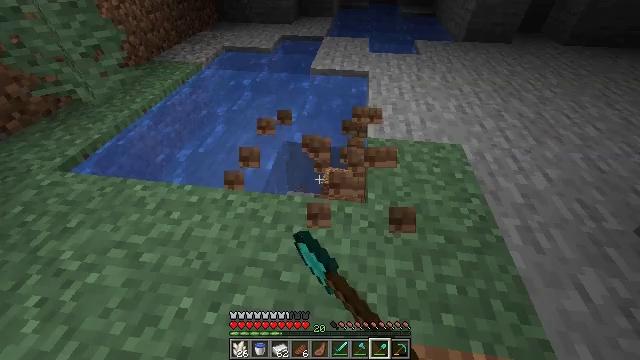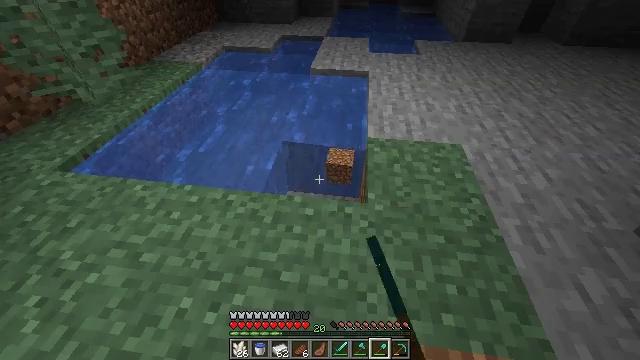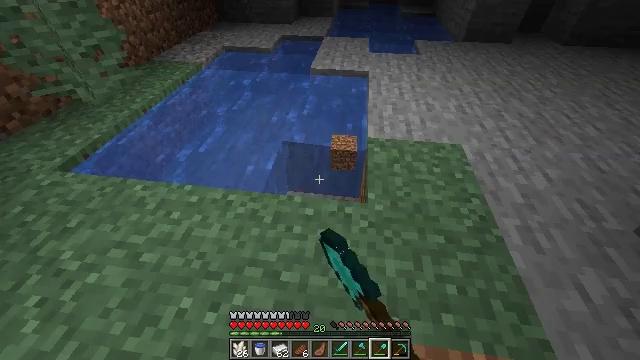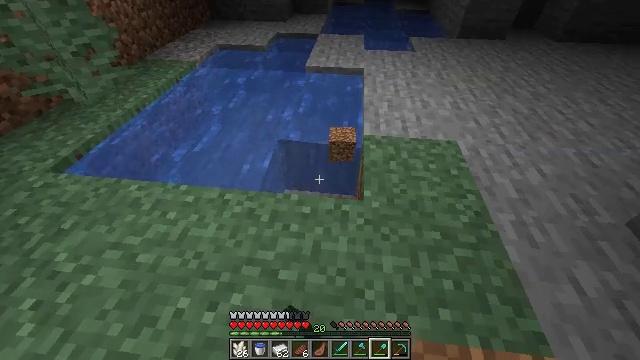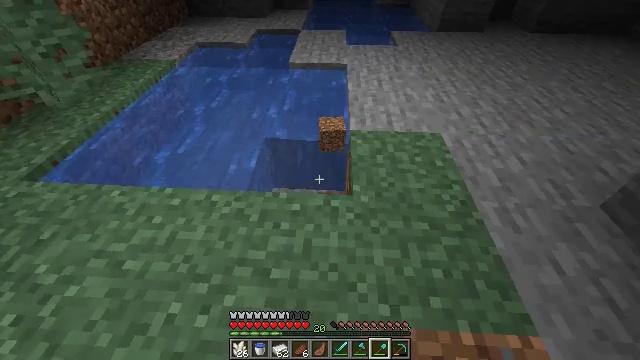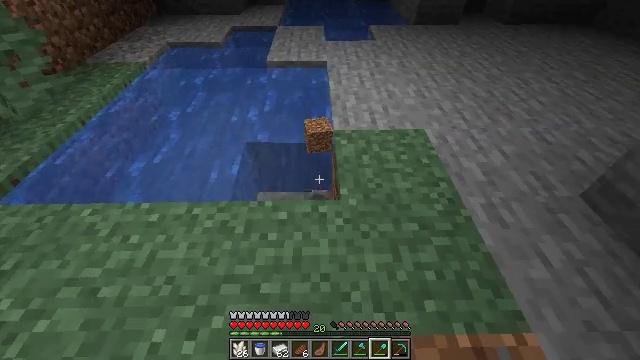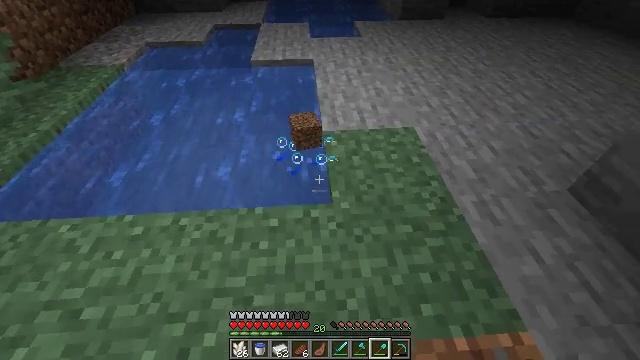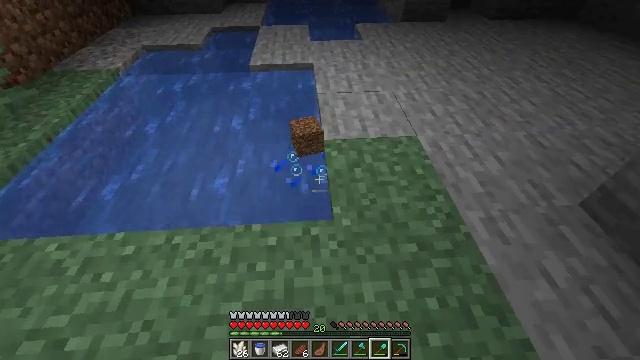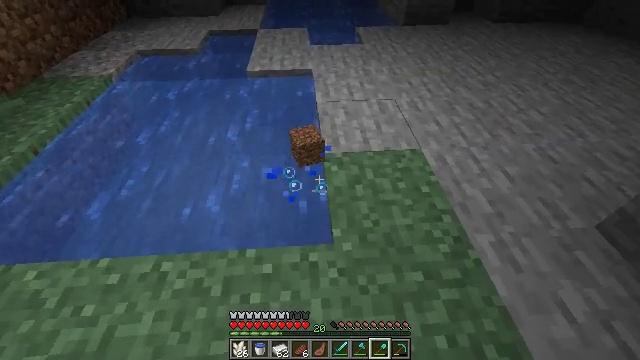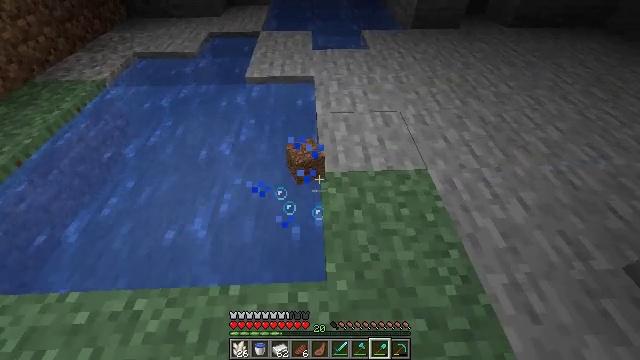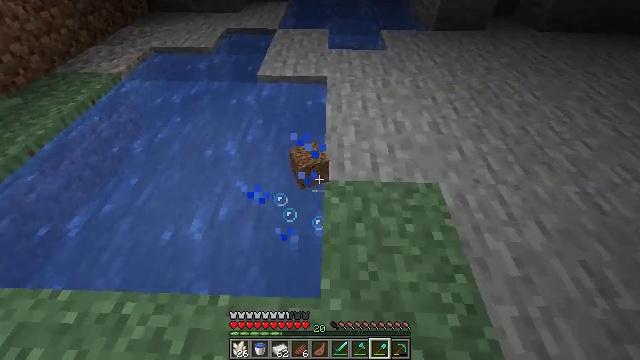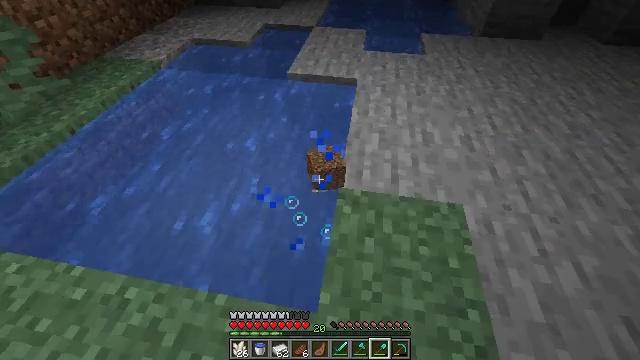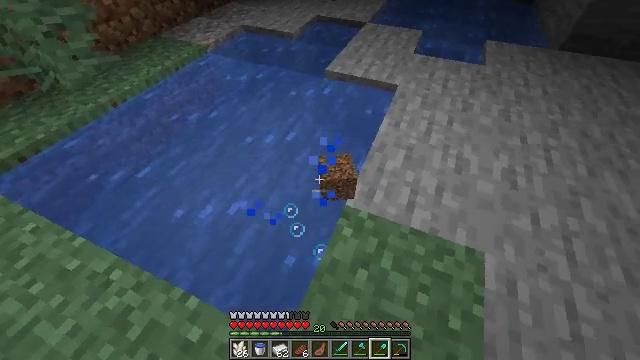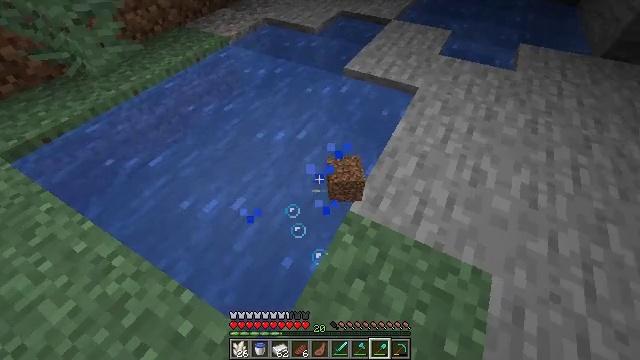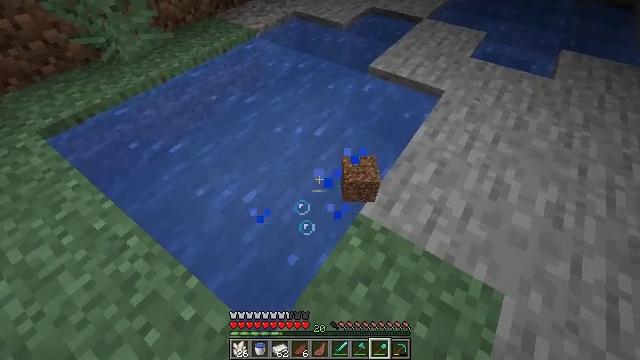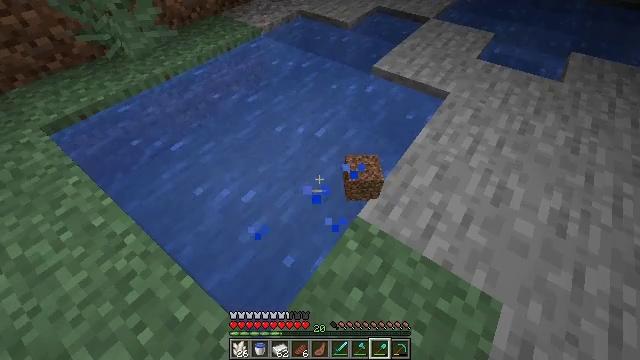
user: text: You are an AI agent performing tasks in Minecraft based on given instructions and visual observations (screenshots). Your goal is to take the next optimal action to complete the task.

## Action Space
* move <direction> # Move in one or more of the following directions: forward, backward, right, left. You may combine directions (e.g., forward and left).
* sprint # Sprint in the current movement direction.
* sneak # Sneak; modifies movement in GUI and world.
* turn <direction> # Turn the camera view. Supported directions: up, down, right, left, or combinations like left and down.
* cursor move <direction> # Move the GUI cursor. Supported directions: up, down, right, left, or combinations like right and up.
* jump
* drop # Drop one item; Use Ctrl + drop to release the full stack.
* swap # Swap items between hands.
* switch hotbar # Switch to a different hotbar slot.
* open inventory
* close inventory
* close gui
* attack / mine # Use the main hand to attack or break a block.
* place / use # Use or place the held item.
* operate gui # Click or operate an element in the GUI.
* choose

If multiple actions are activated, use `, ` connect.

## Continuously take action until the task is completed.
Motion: motion action
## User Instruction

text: Remove the large fern from the terrain.
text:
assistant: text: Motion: attack / mine
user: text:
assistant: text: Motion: attack / mine
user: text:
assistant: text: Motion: turn right, attack / mine
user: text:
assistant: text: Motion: turn right
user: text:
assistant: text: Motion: move forward, turn right
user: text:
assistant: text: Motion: move forward, turn right
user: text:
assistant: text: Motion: move forward
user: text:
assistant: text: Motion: move forward
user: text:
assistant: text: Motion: move forward and move right, turn left
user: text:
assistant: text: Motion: move forward and move right, turn left
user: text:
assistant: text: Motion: move forward and move right, turn left
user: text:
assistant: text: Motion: move forward and move right, turn left and down
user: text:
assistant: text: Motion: turn left and down
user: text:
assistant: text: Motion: turn left
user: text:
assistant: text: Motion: turn left
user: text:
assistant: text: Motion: no_op
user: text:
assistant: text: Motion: no_op
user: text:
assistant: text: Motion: no_op
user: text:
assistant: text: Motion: no_op
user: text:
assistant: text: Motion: no_op
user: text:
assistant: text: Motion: no_op
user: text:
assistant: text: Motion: no_op
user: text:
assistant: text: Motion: no_op
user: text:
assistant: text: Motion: no_op
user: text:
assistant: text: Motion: no_op
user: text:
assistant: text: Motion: turn right
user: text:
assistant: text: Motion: turn right
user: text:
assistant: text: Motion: move forward and move right
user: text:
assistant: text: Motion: move forward and move right
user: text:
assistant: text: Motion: move forward and move right, turn left